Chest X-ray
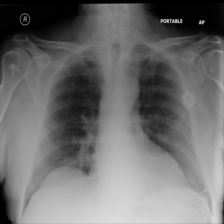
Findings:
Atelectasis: negative
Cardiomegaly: positive
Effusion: negative
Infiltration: negative
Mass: negative
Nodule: negative
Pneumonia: negative
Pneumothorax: negative
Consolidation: negative
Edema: negative
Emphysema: negative
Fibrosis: negative
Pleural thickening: negative
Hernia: negative